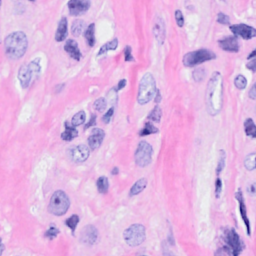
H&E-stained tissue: Breast